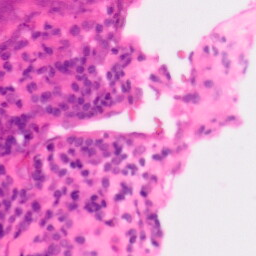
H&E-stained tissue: Colon